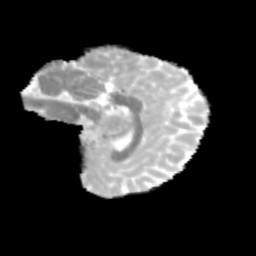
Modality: MD
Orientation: sagittal
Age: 14
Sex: female
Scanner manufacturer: siemens
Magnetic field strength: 3 T
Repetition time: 3.8 s
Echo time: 0.07 s